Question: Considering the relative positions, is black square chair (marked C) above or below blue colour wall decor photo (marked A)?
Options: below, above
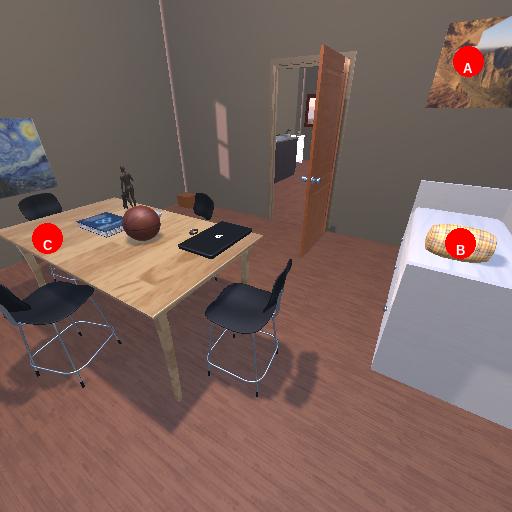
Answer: below